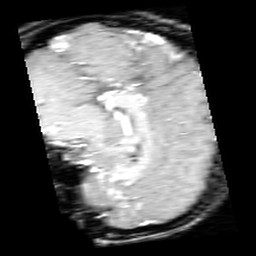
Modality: inplaneT1
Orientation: sagittal
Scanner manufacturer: ge
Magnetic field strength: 3 T
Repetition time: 0.2 s
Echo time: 0.0036 s